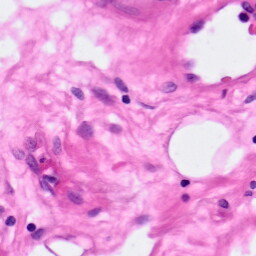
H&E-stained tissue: Pancreatic